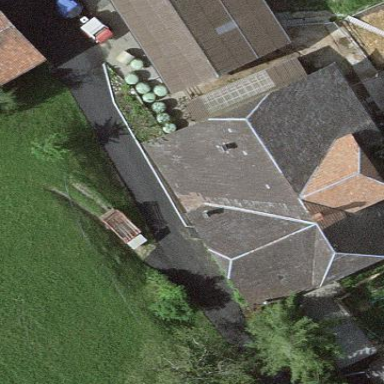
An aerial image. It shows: Farm building.